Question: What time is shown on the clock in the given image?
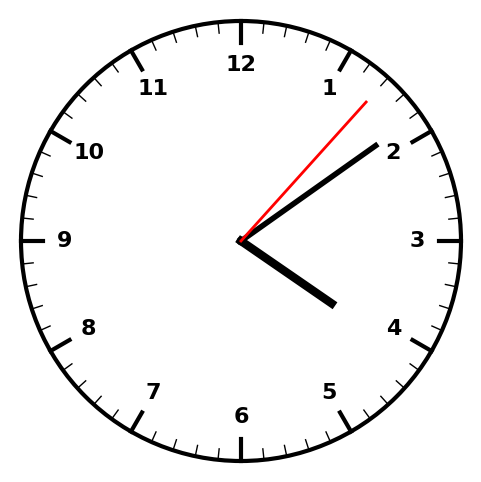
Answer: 04:09:07